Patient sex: M
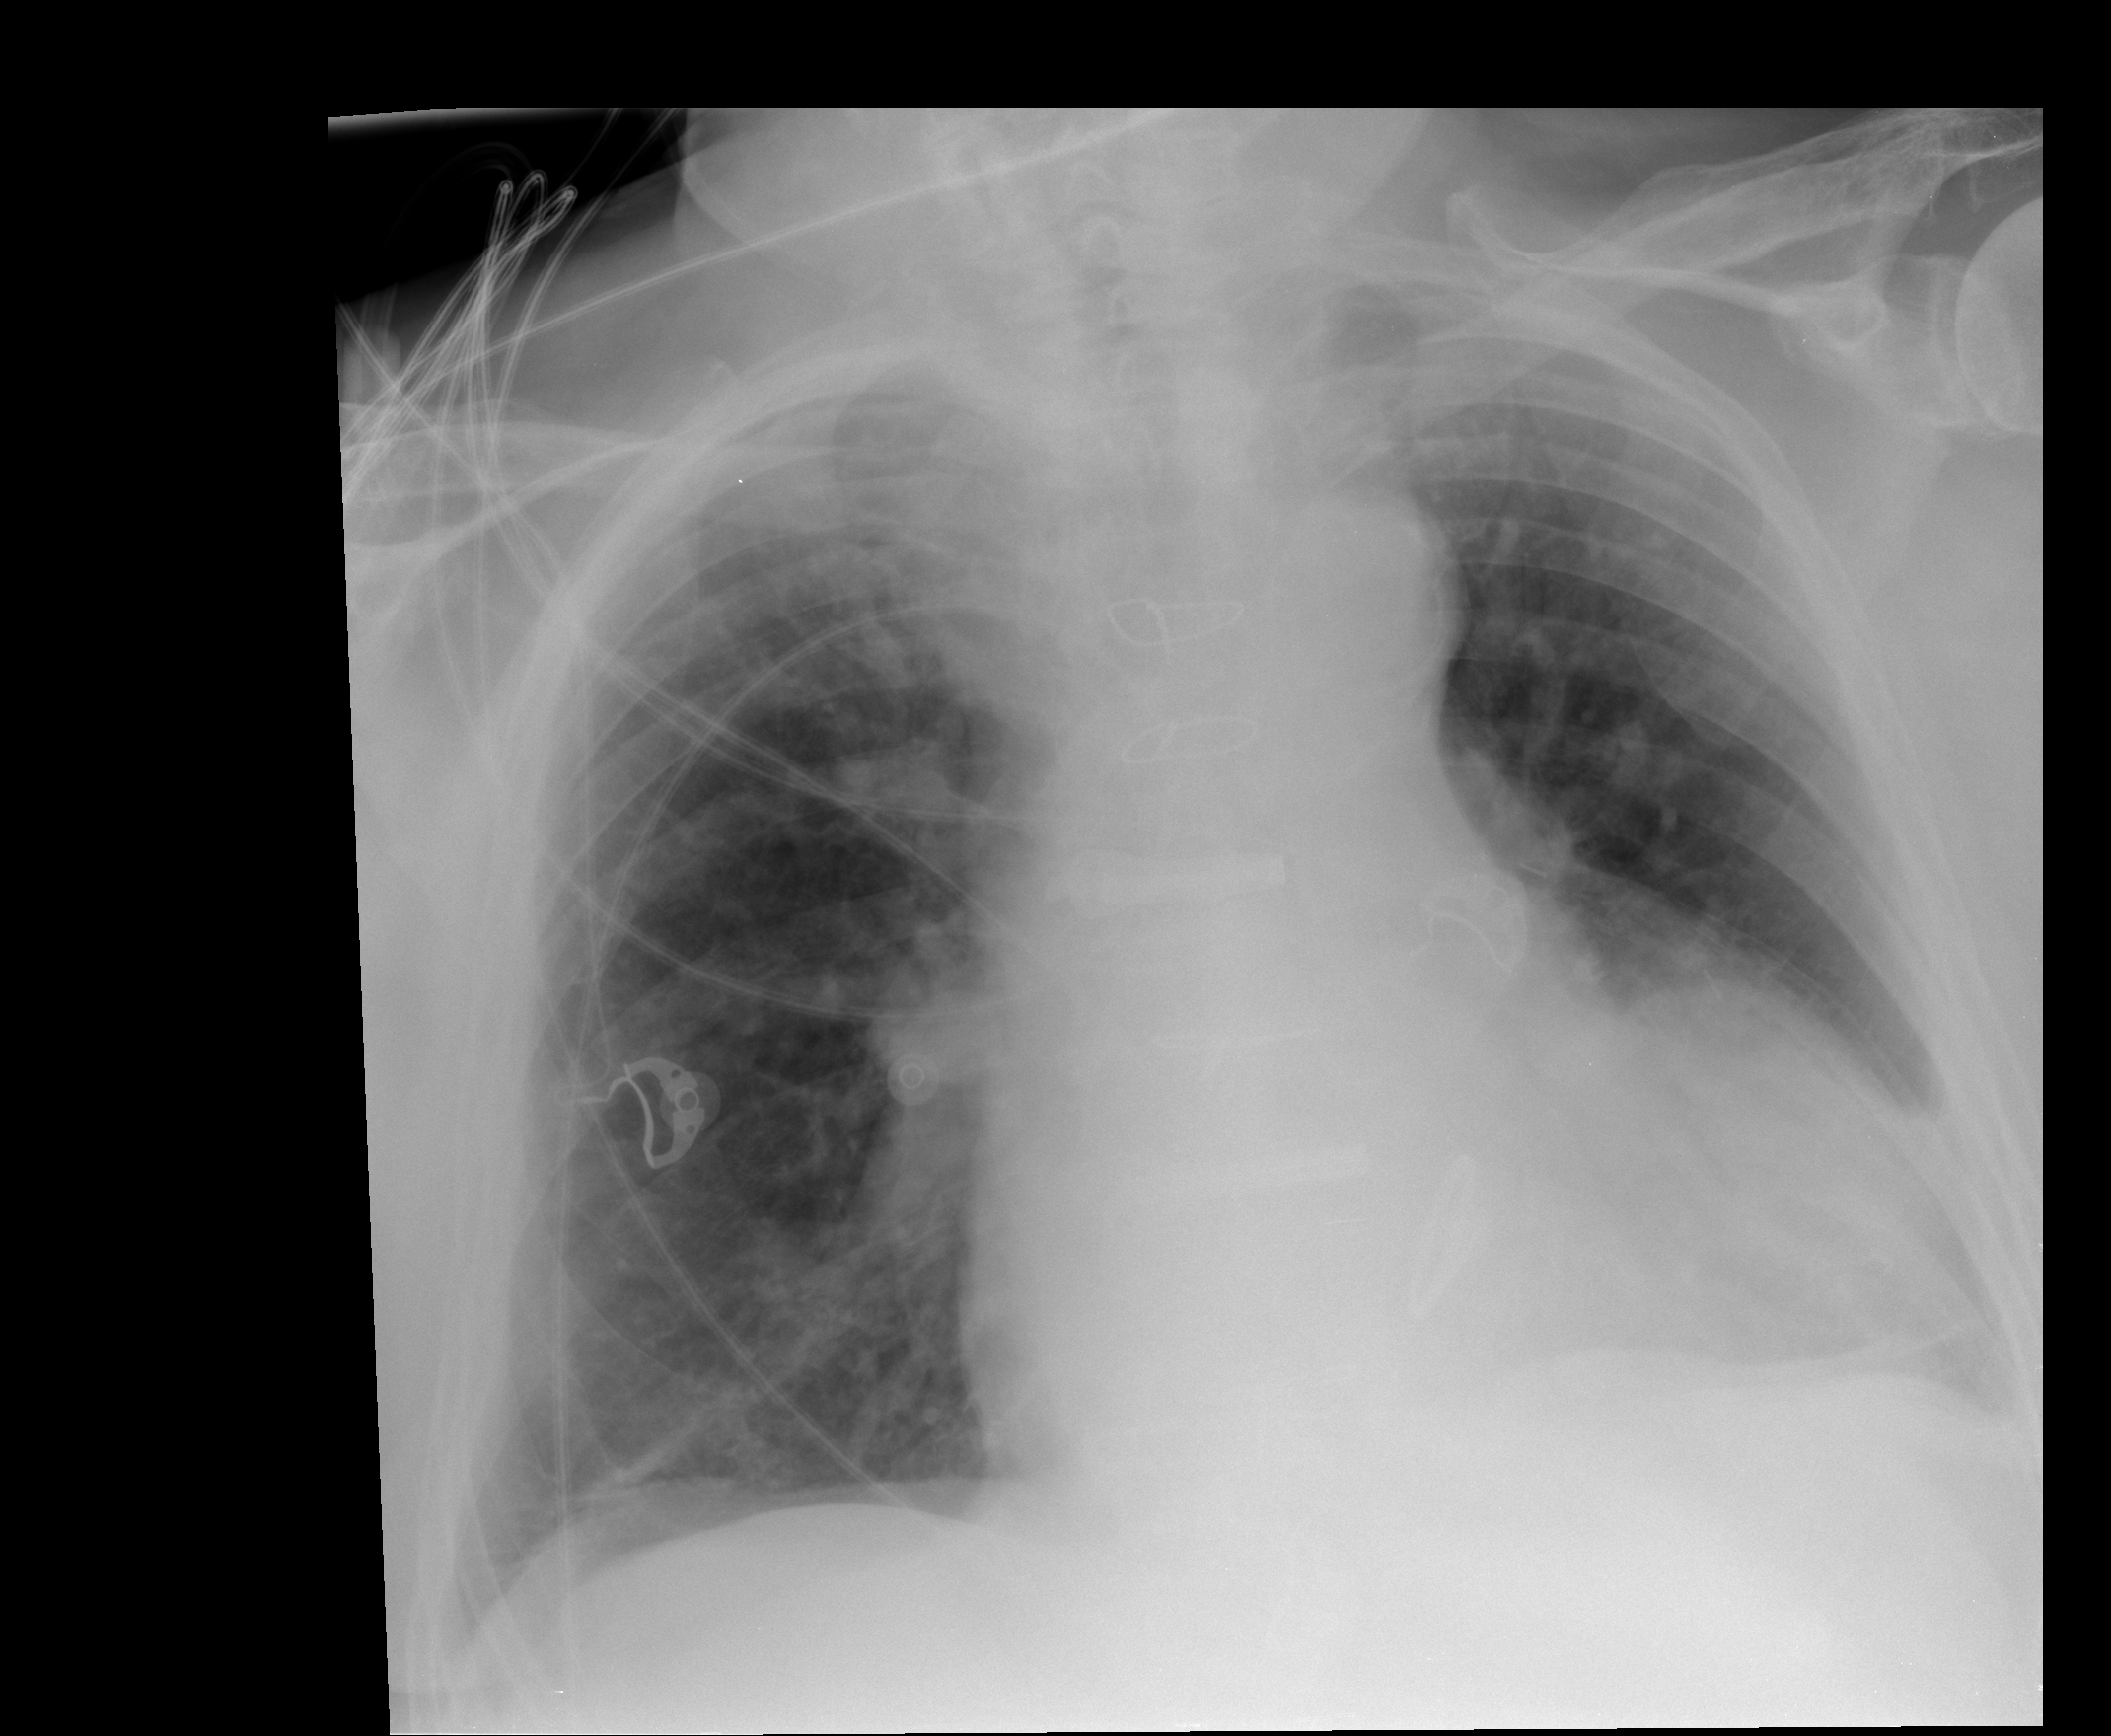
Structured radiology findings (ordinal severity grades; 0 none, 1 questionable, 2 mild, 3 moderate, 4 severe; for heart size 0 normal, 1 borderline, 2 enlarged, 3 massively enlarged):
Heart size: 2
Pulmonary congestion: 2
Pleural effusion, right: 0
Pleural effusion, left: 1
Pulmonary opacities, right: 0
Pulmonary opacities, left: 0
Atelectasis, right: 2
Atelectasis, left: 2